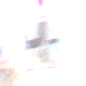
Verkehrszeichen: VerlaufVorfahrtsstrasse2
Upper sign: VorfahrtGewaehren
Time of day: MorningAfternoon
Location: Roofed (Urban)
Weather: PartlyCloudy
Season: NotSpecified
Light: Natural